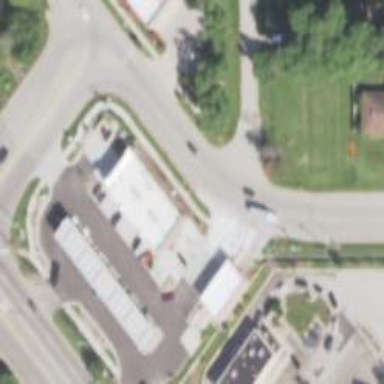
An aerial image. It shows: Convenience shop.